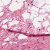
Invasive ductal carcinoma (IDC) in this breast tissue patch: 0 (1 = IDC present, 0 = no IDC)